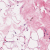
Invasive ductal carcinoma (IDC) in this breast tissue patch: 0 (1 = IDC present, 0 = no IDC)